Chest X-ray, AP view. Patient: 66 years old, sex M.
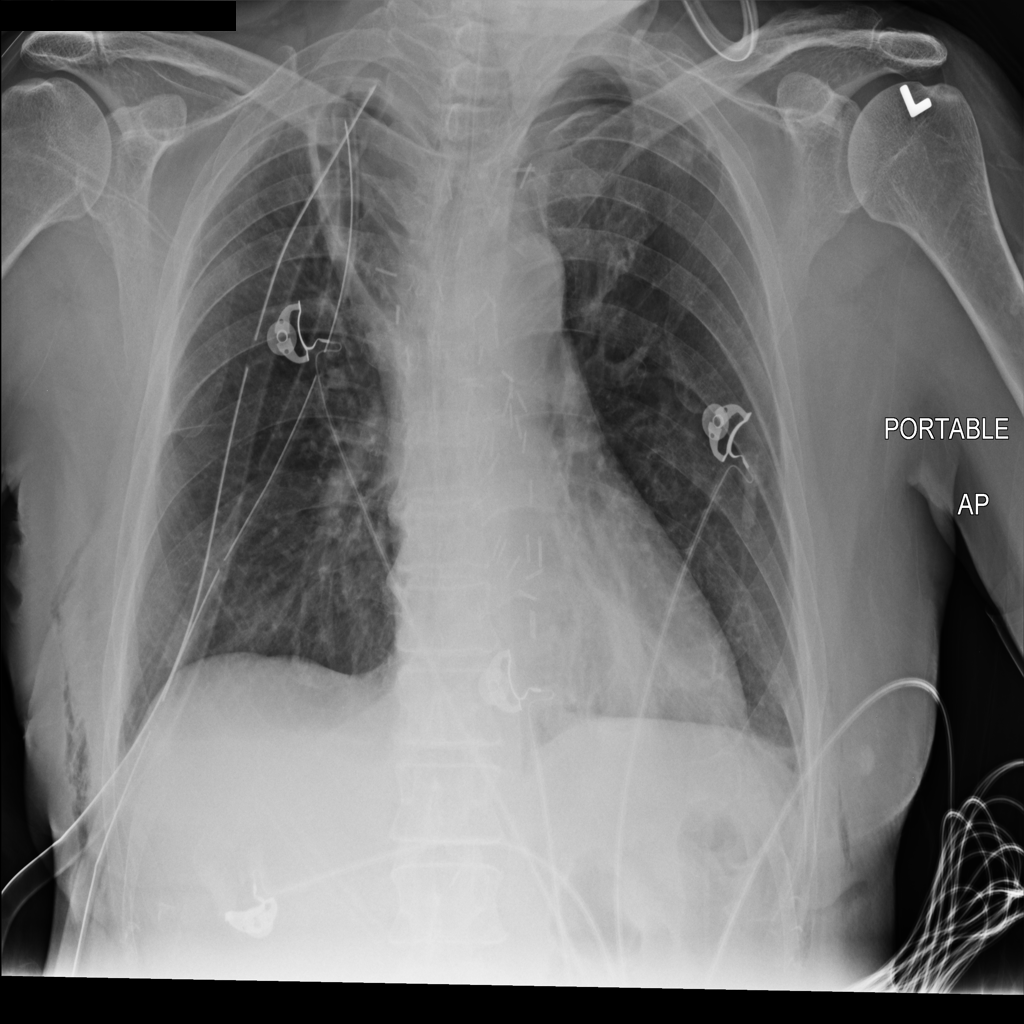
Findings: Emphysema, Pleural_Thickening, Pneumothorax